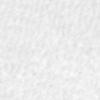
Label: no_change